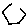
Label: hexagon